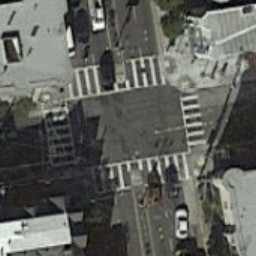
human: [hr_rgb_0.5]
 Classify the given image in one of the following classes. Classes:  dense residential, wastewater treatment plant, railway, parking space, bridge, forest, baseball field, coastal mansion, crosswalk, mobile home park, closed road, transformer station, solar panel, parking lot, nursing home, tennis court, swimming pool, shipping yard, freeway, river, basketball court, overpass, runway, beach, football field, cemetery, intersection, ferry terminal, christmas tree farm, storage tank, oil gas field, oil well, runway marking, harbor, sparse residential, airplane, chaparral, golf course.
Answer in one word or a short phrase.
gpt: crosswalk